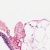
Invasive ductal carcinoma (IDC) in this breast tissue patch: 0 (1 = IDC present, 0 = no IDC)